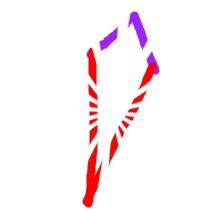
Shape: kite